Field crop: maize
Growth stage: 2
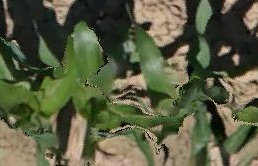
Species: maize